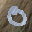
Label: 0